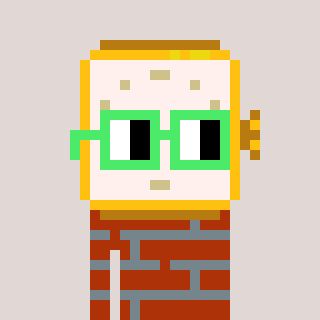
a pixel art character with square light green glasses, a watch-shaped head and a hotbrown-colored body on a warm background